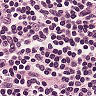
Metastatic tissue present: no